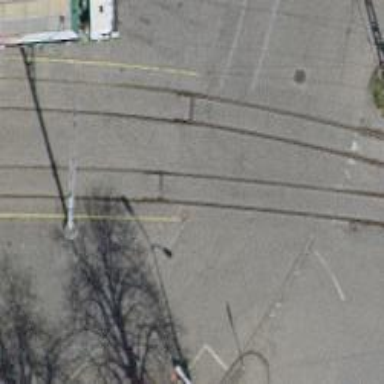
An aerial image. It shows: Railway level crossing.